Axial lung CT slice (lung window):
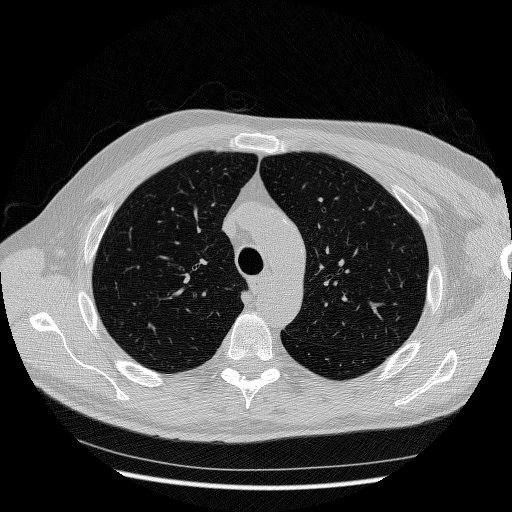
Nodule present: no